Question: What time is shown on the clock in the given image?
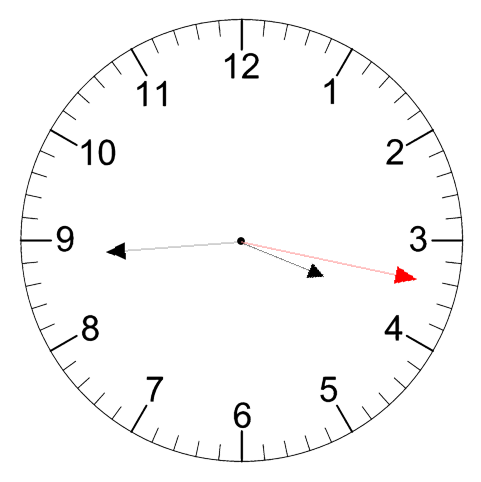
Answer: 03:44:17